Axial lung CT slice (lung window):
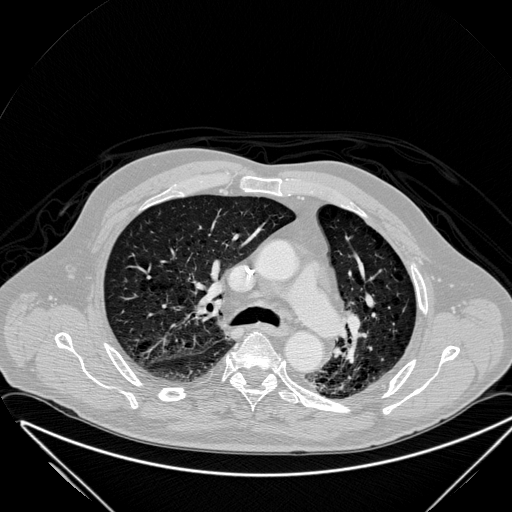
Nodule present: no